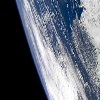
Label: cloud